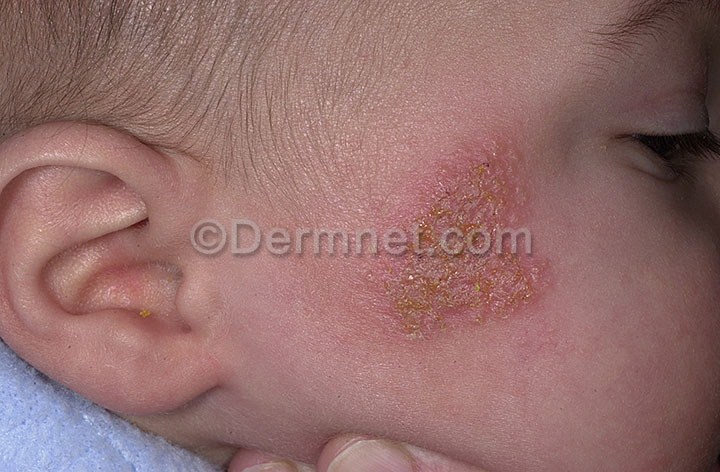
Disease: Eczema Photos